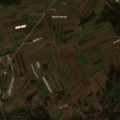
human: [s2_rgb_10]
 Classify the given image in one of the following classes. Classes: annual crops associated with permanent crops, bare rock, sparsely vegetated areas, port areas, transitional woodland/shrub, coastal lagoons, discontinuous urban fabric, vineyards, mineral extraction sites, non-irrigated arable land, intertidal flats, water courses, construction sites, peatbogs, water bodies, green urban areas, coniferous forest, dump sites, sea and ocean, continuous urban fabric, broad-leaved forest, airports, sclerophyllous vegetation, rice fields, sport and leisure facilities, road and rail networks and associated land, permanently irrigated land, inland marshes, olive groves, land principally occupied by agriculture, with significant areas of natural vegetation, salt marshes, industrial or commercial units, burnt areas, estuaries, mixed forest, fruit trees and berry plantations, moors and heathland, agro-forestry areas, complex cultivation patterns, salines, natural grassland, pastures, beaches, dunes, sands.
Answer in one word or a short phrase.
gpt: non-irrigated arable land, complex cultivation patterns, land principally occupied by agriculture, with significant areas of natural vegetation, broad-leaved forest